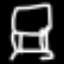
Label: chair